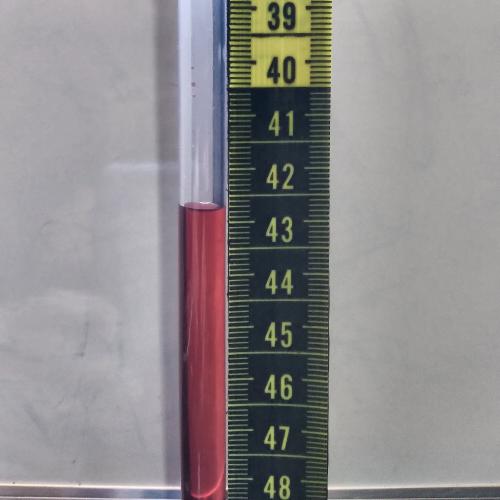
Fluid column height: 42.7 cm